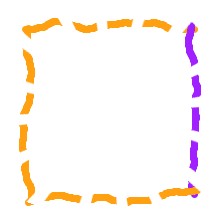
Shape: square